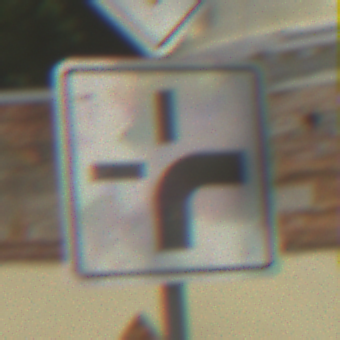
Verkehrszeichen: VerlaufVorfahrtsstrasse3
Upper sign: Vorfahrtsstrasse
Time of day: Midday
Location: Outdoor (Suburban)
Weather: PartlyCloudy
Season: NotSpecified
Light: Natural